Aerial crown-view tile of a tropical tree (Barro Colorado Island, Panama), acquired 20250715:
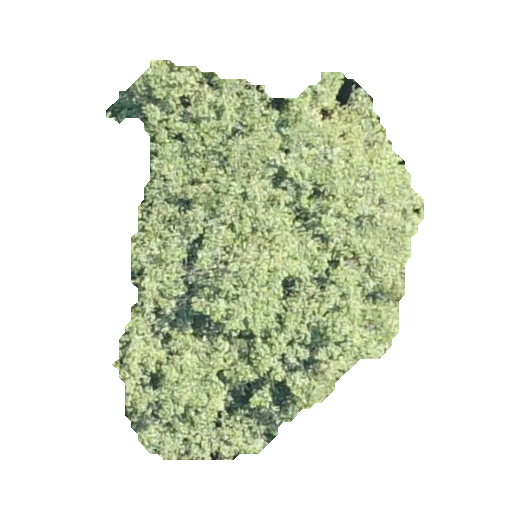
Species: Luehea seemannii
GBIF accepted scientific name: Luehea seemannii
Crown area: 134.398 m²